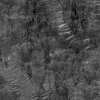
Atmospheric dust classification: not_dusty